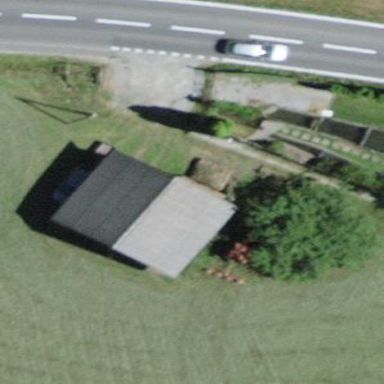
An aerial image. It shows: Rural barn.